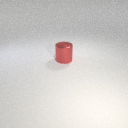
large red metal cylinder